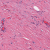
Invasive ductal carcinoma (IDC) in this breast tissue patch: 0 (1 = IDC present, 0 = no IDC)